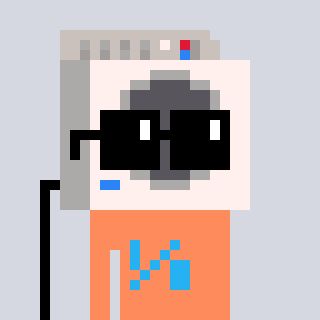
a pixel art character with square black sunglasses, a washing machine-shaped head and a peachy-colored body on a cool background